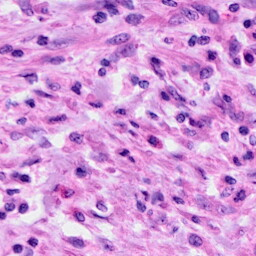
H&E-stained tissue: Cervix